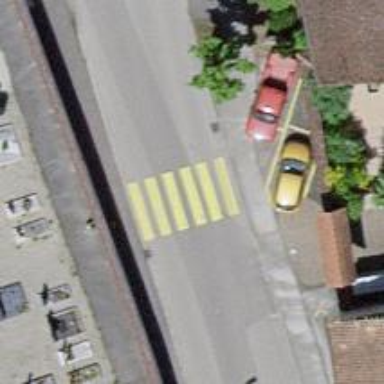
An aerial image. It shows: Zebra crossing on the road.